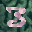
Label: 3